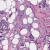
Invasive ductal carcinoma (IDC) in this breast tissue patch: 1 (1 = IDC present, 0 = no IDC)